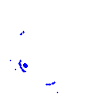
Particle: kaon